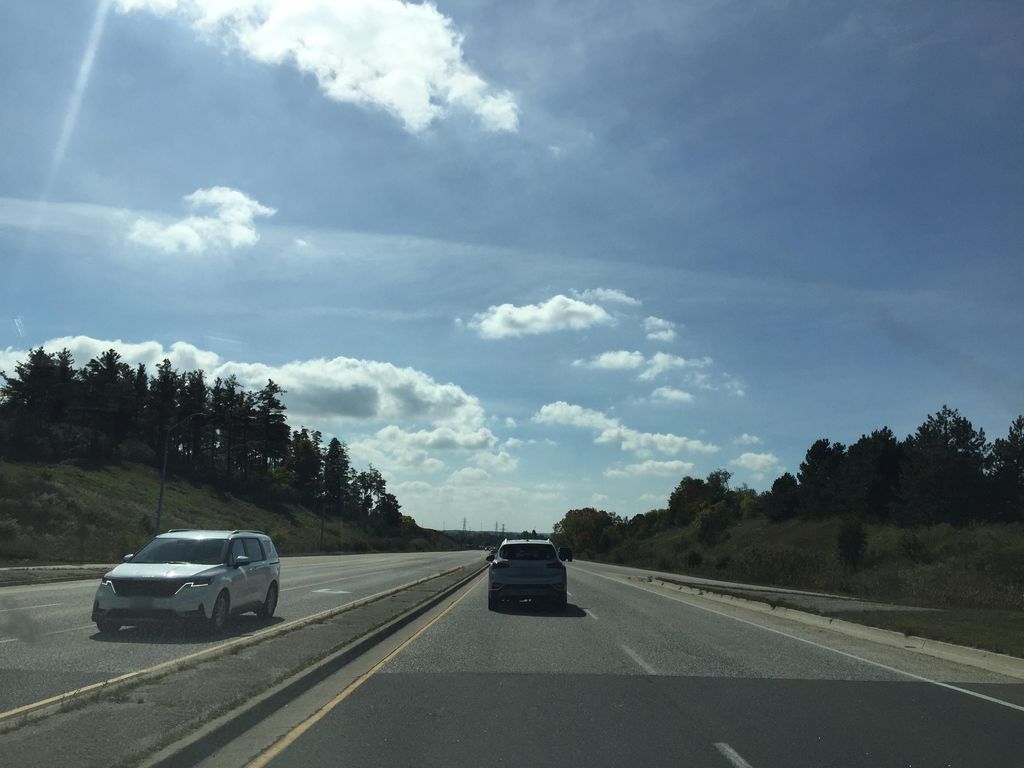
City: kitchener-waterloo